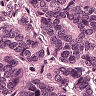
Metastatic tissue present: yes